Field crop: maize
Growth stage: 2
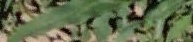
Species: maize